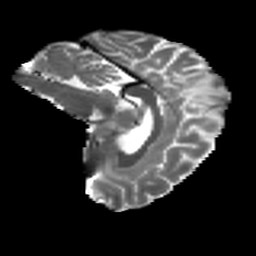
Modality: T2w
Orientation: sagittal
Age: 26
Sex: female
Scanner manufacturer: ge
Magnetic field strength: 3 T
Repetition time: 7.8 s
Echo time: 0.0606 s